Aerial crown-view tile of a tropical tree (Barro Colorado Island, Panama), acquired 20240813:
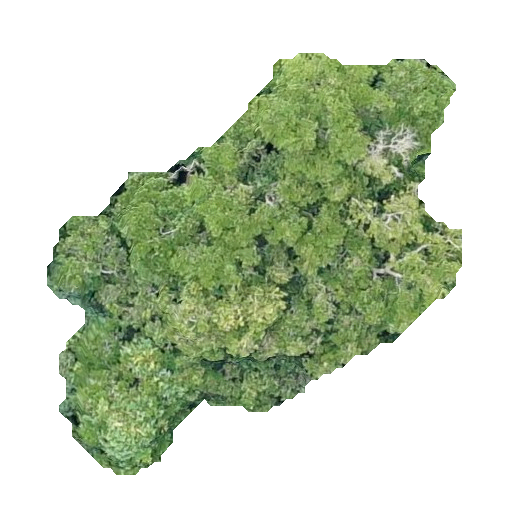
Species: Guapira myrtiflora
GBIF accepted scientific name: Guapira myrtiflora
Crown area: 159.926 m²